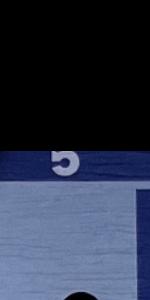
Label: Empty